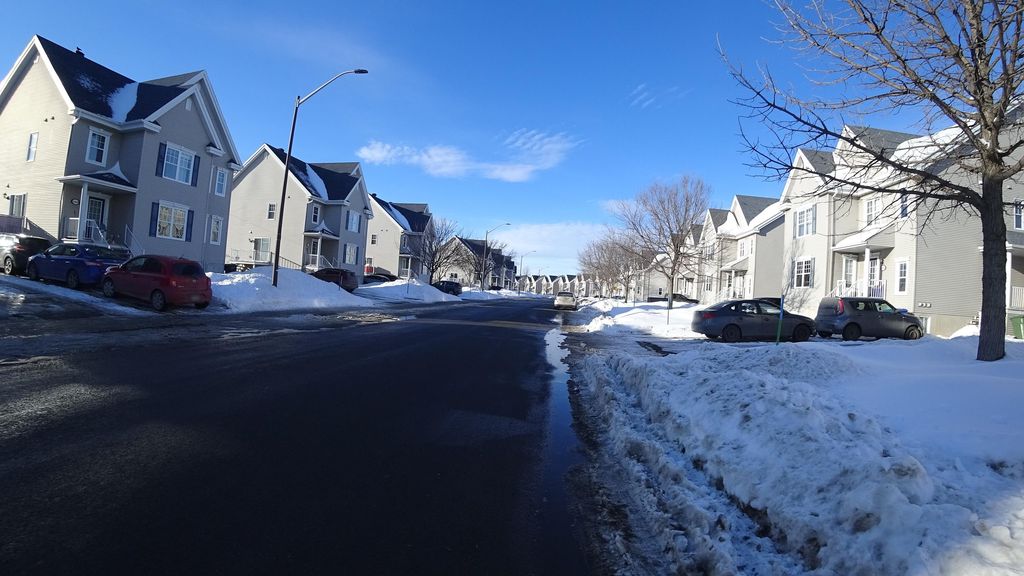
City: quebec_city